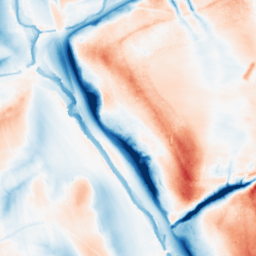
Category: classical
Decomposition family: gaussian_anisotropic
Decomposition parameters: sigma_x: 20
sigma_y: 5
Upsampling method: cubic_catmull_rom
Upsampling parameters: scale: 2
Upsampling scale: 2